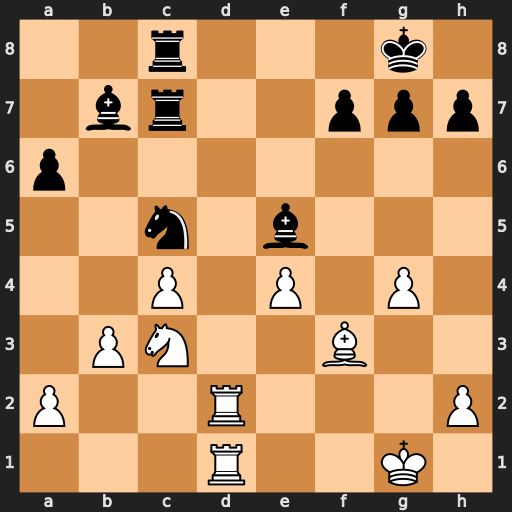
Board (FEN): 2r3k1/1br2ppp/p7/2n1b3/2P1P1P1/1PN2B2/P2R3P/3R2K1
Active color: w
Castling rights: -
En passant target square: -
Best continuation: Rd8+ Rxd8 Rxd8#